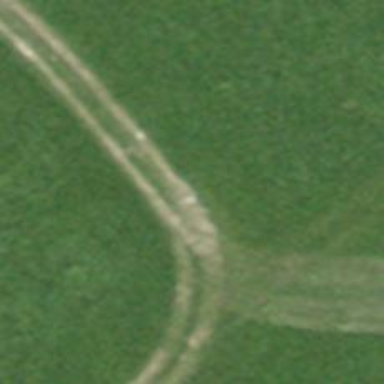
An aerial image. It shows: Unpaved track with grade2 tracktype.